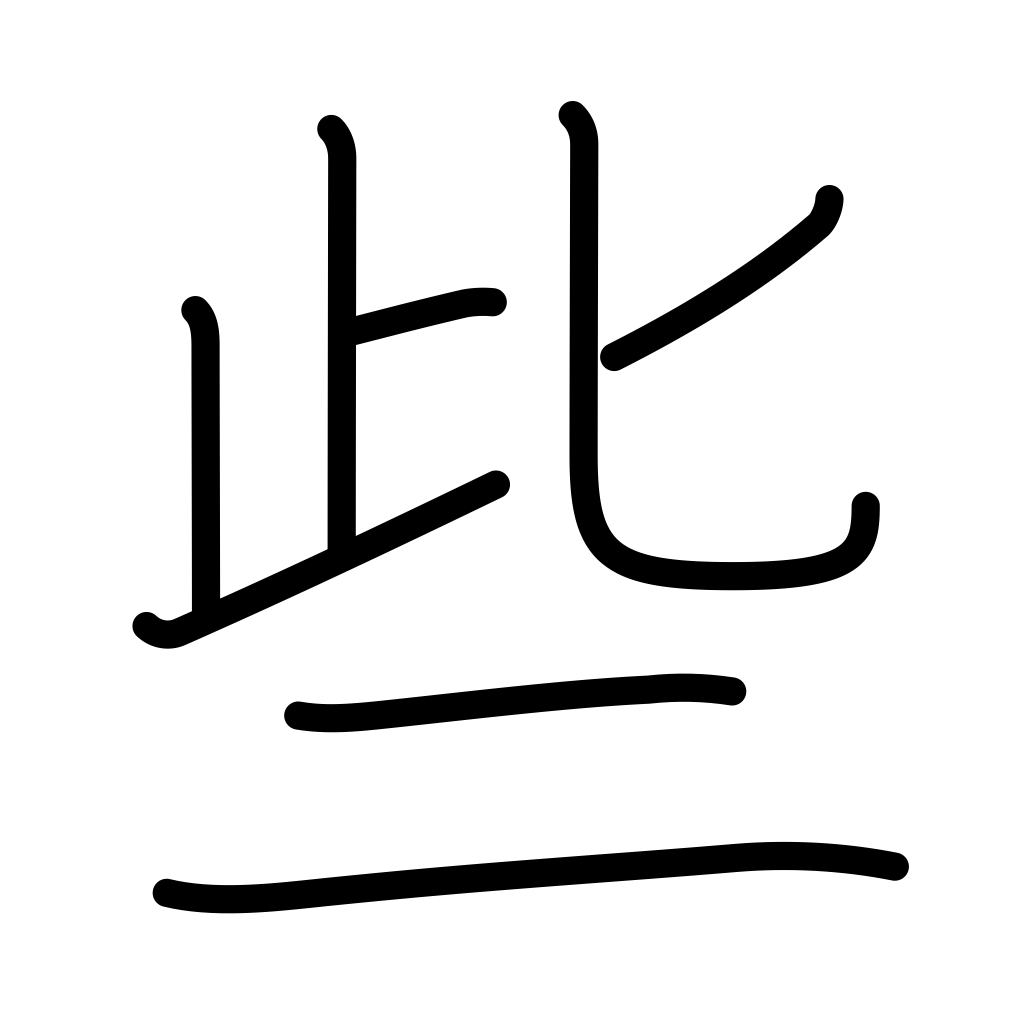
Meaning: a little bit, sometimes